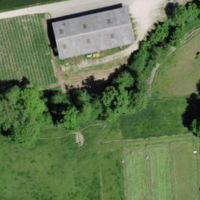
EUNIS habitat code: 25
Species observed at this site:
Buteo buteo
Urtica dioica